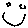
Label: smiley face